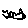
Label: fish